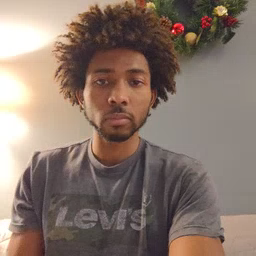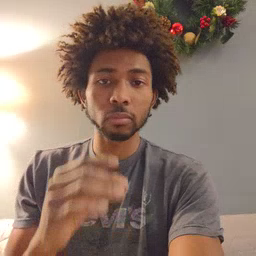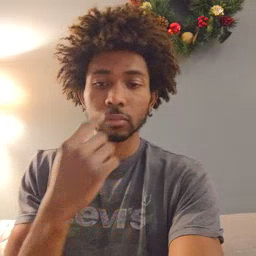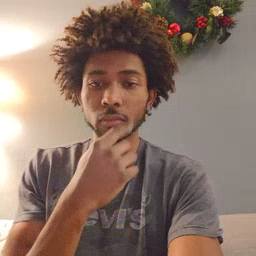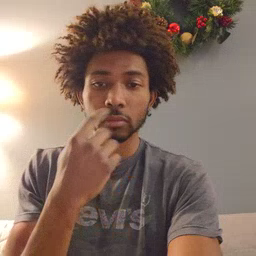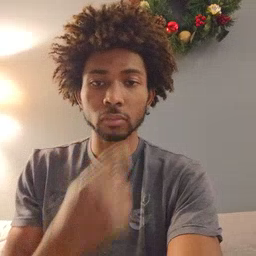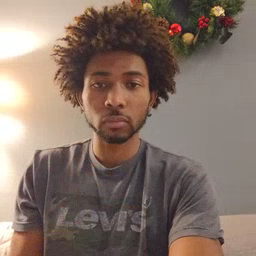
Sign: lips